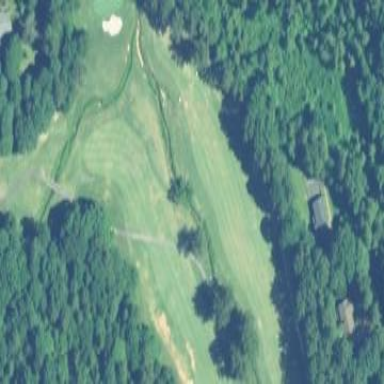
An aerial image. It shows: Scenic golf fairway.